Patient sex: M
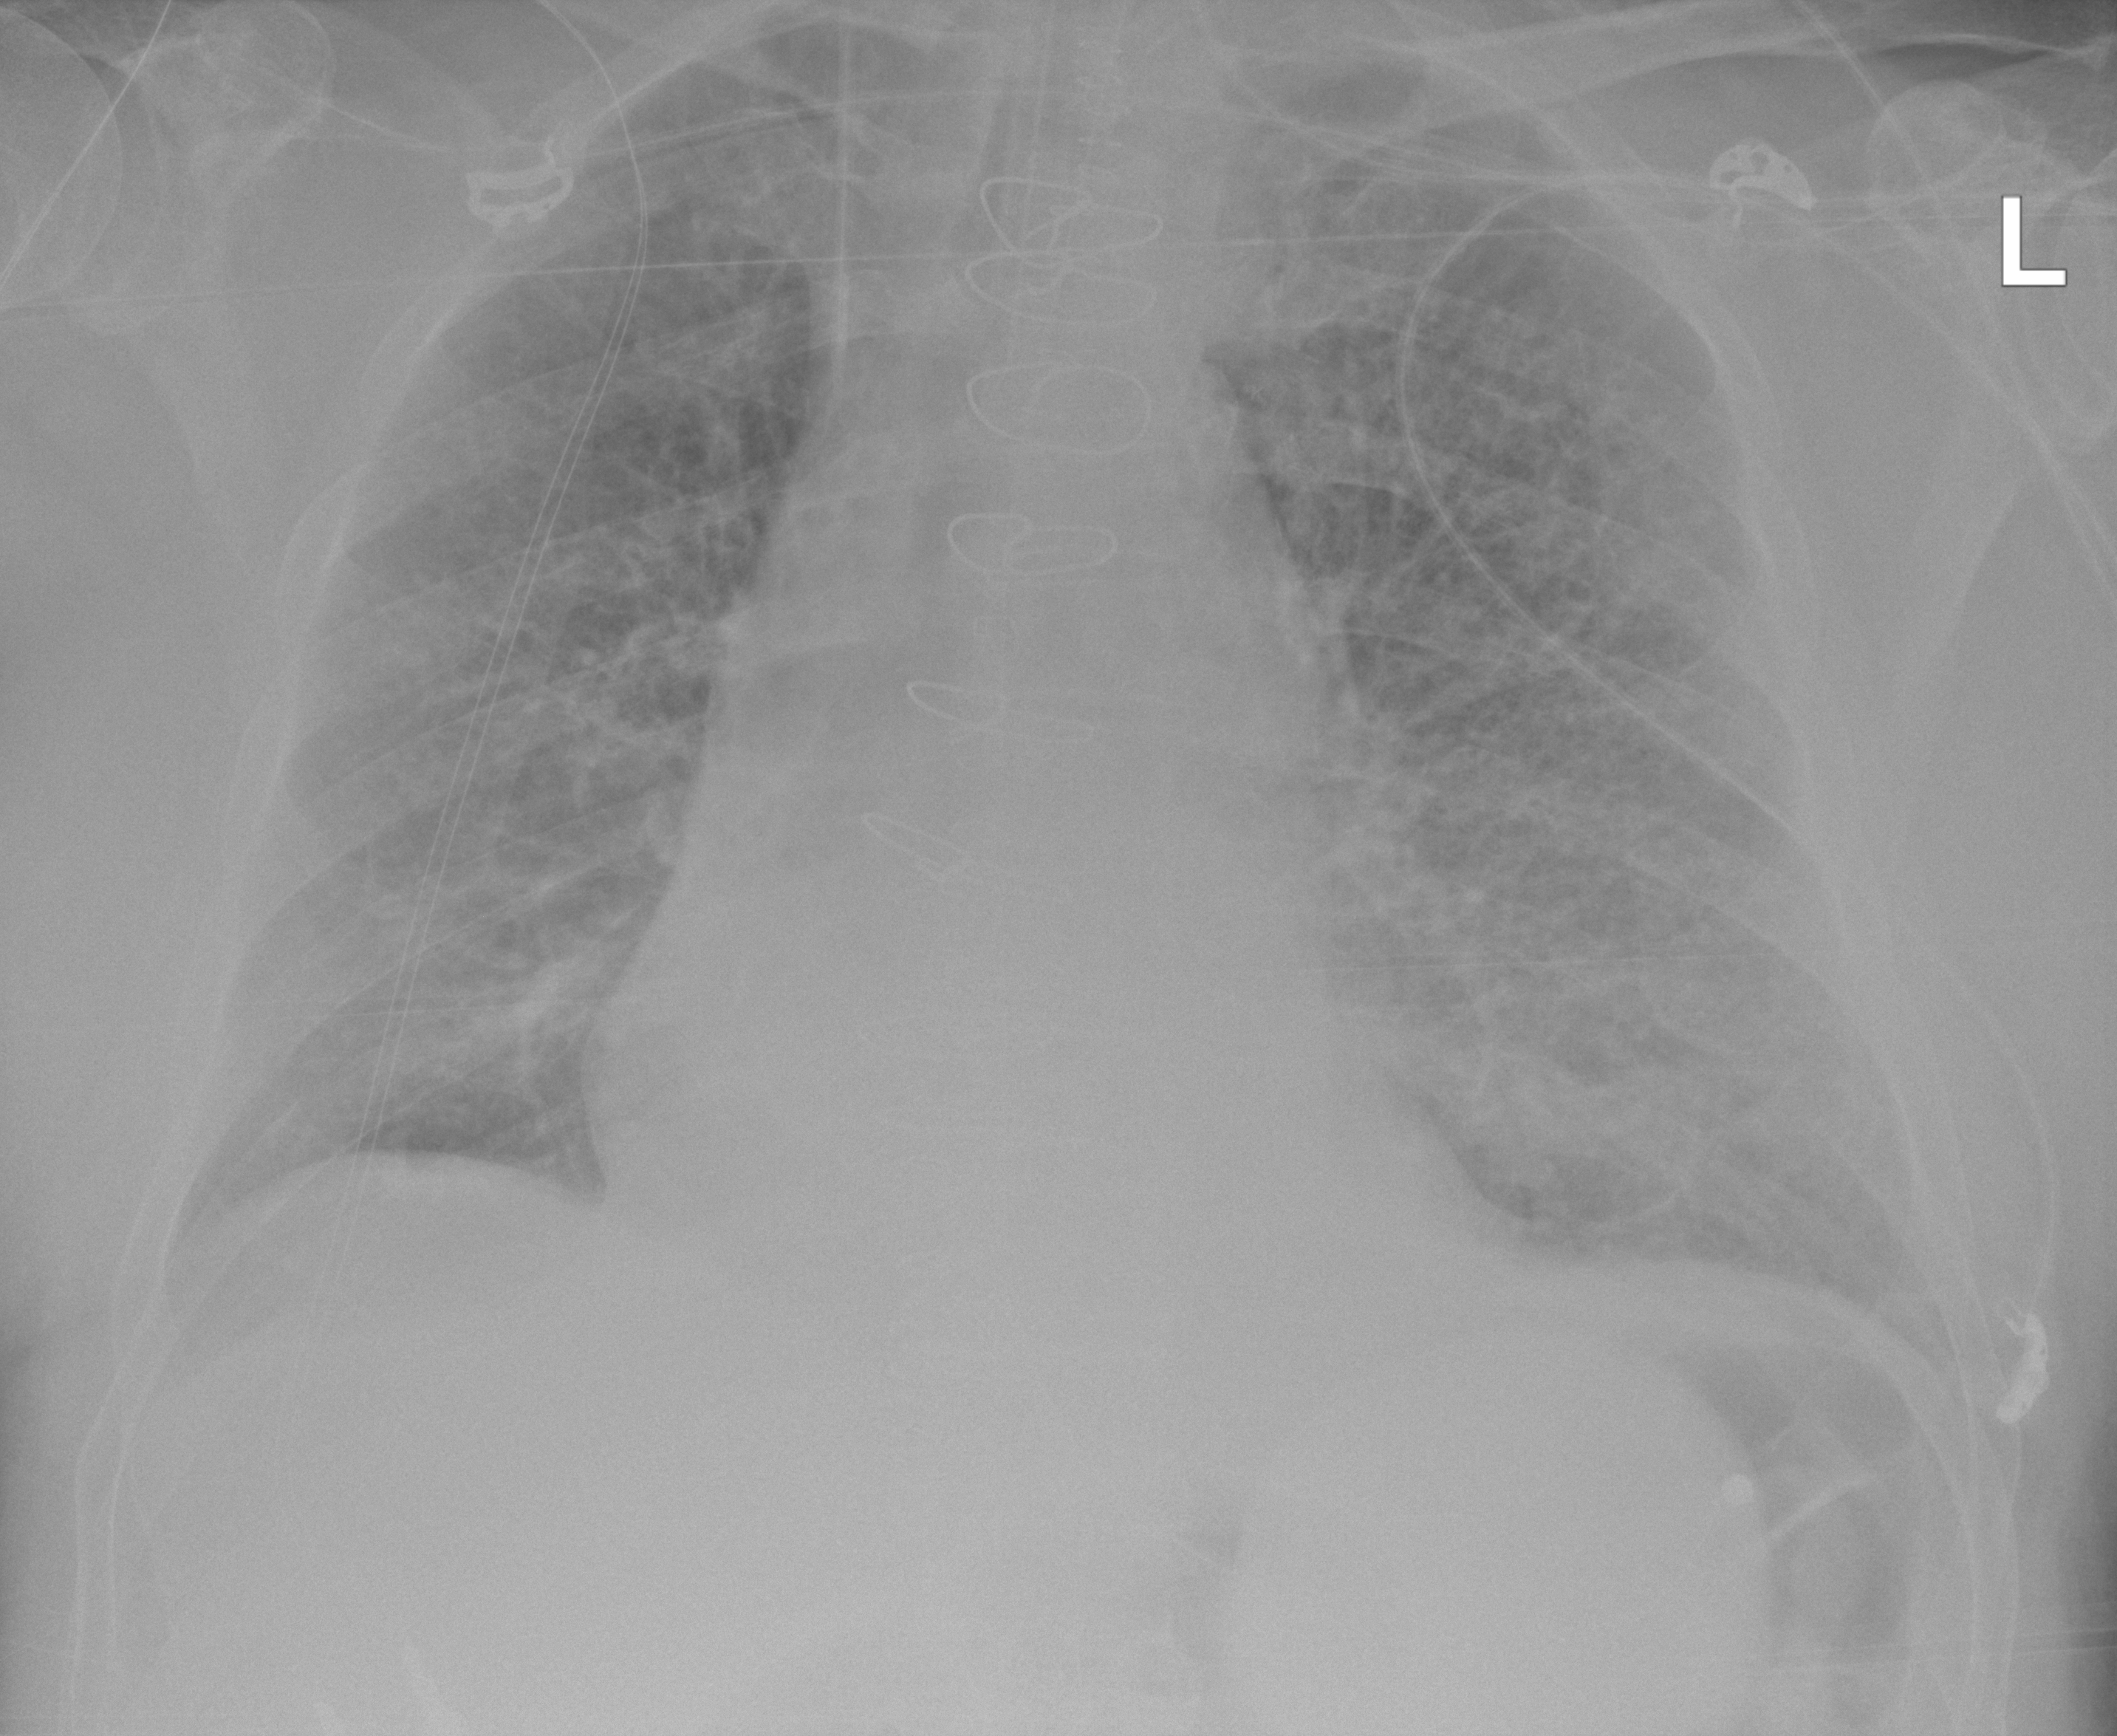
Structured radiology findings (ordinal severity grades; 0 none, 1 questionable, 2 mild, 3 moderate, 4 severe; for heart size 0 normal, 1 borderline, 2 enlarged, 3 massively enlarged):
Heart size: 1
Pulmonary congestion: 0
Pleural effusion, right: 0
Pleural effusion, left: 0
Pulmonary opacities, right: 3
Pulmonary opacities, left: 3
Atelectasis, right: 0
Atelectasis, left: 2